Question: I am trying to move certain files in my project into a separate folder. These files depend on the other files. When I try to do this I get the error "the import XXX can't be resolved" Here's a screenshot:

As you can see I moved all my test files from the default-package to the tests folder but they can't access the original files now. How do I fix this?
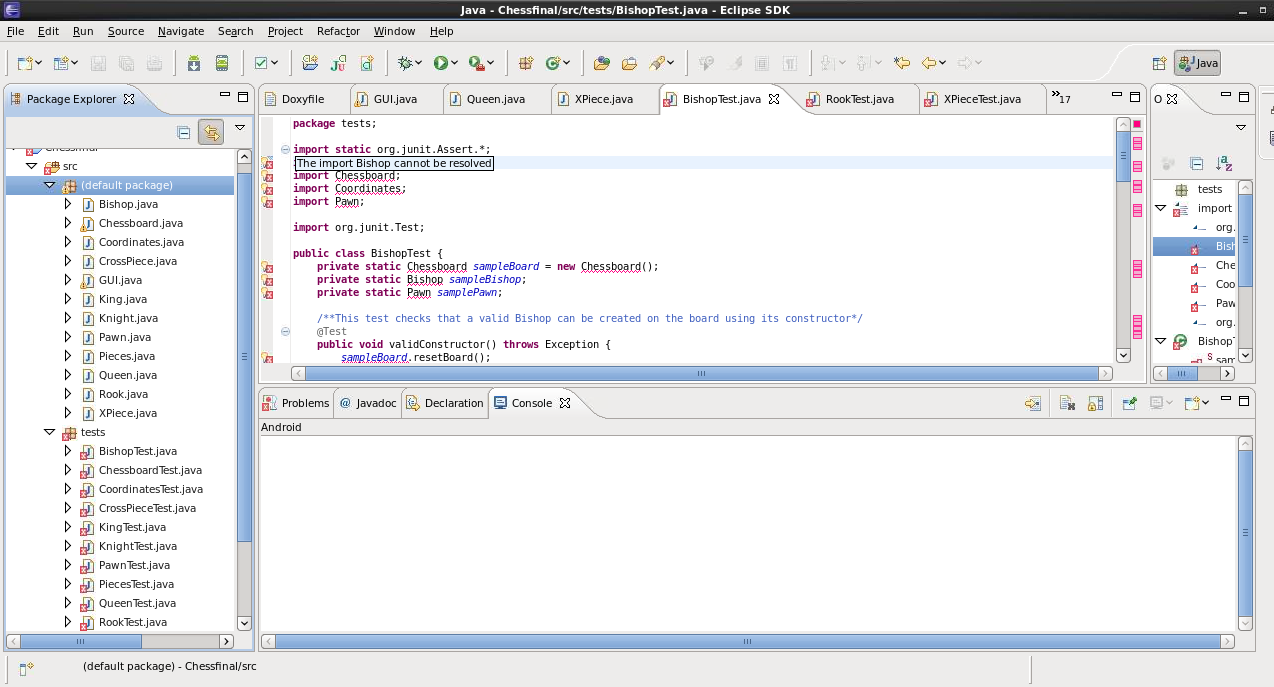
Answer: You need to move the other classes into a package too. You can then import those classes with
import [packagename].ClassA;
import [packagename].ClassB;
etc.